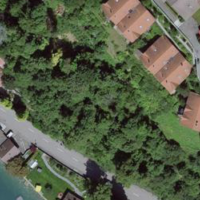
EUNIS habitat code: 41
Species observed at this site:
Fulica atra
Cephalanthera longifolia
Aythya fuligula